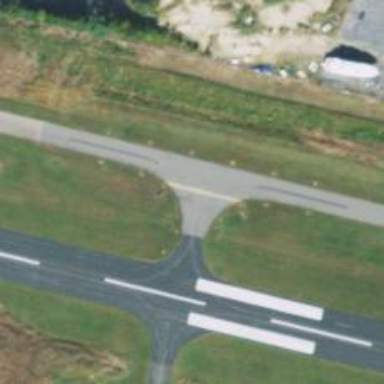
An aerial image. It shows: Image of taxiway at airport.